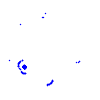
Particle: pion